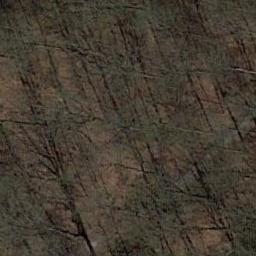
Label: forest